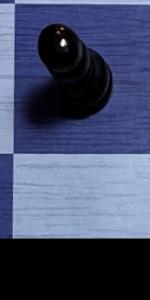
Label: Empty